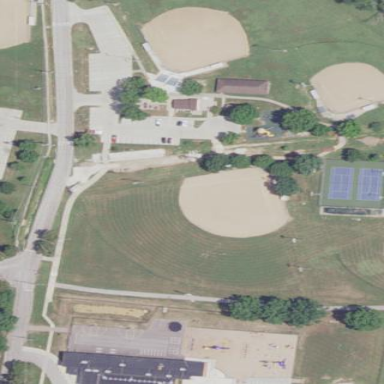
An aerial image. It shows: Baseball pitch for leisure and sports activities.